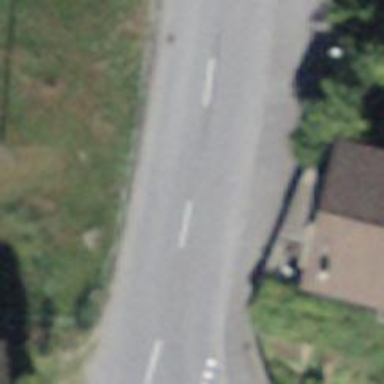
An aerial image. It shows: Tertiary road with asphalt surface.